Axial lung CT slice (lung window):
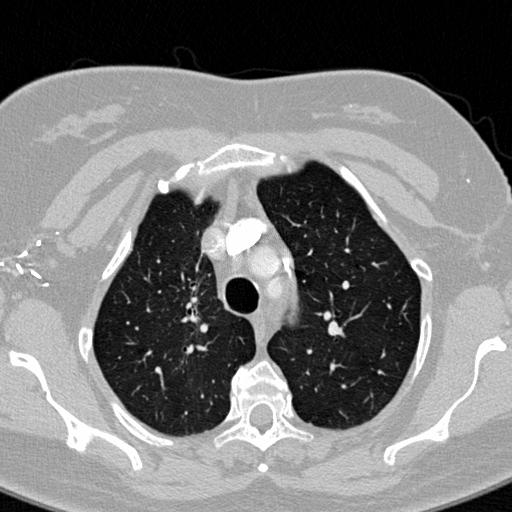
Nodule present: no